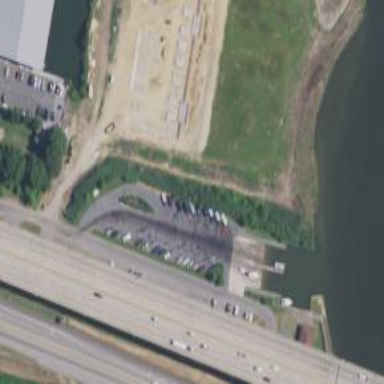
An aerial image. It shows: Parking area with park and ride facility.